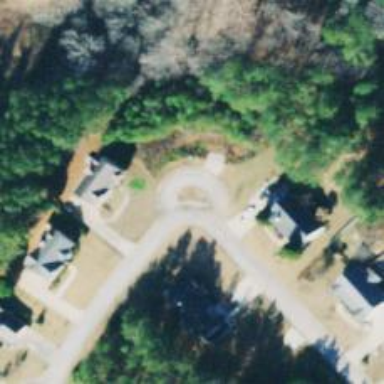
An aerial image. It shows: Turning loop on the road.